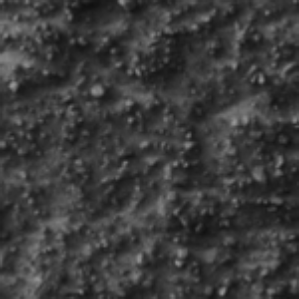
Label: frost